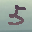
Label: 5